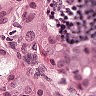
Metastatic tissue present: yes